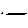
Label: line